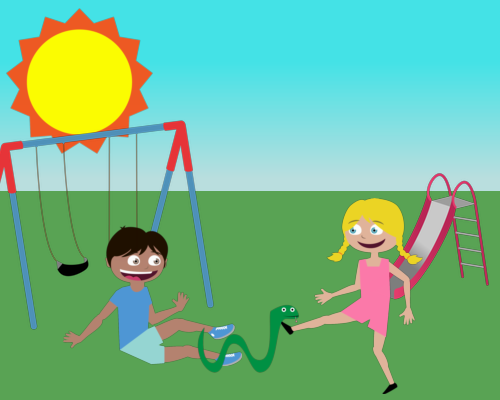
large sun top left corner all visible small swing left back leg touching left border bottom of red part on right above horizon a little smiling boy teeth showing sitting legs out in front of swings he 's obstructing the right side swing with his head at his feet is large snake tail is touching boys shins happy girl kicking facing left right foot touching snake 's neck behind girl is small slide facing left